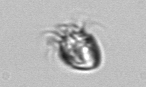
Label: Ciliophora